Field crop: maize
Growth stage: 2
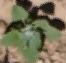
Species: chenopodium